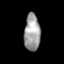
Tissue: prostate
Cell type: Fibroblasts
Senescence score: 0.7592
Nuclear area (px): 579
Mean DAPI intensity: 159.231